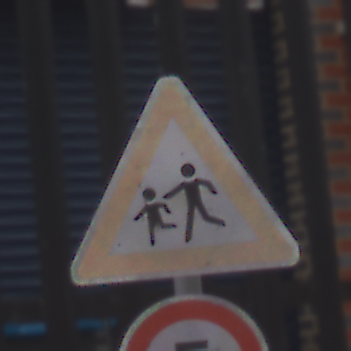
Verkehrszeichen: KinderRechts
Zusatzzeichen unten: Geschwindigkeit5
Umgebung: Outdoor, Urban
Tageszeit: MorningAfternoon
Wetter: Overcast
Licht: Natural
Jahreszeit: NotSpecified
Kontrast: LowContrast